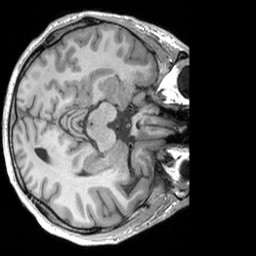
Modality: T1w
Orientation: axial
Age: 29
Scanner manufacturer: siemens
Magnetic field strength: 3 T
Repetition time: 1.9 s
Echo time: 0.00252 s